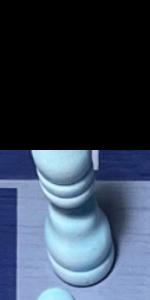
Label: Empty